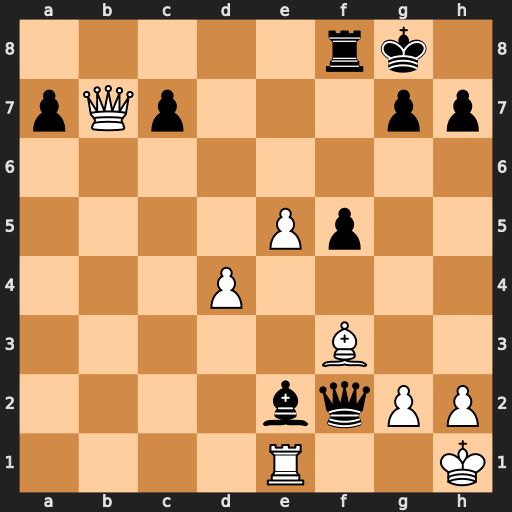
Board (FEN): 5rk1/pQp3pp/8/4Pp2/3P4/5B2/4bqPP/4R2K
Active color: w
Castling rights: -
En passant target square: -
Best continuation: Qb3+ Kh8 Qb4 c5 Qd2